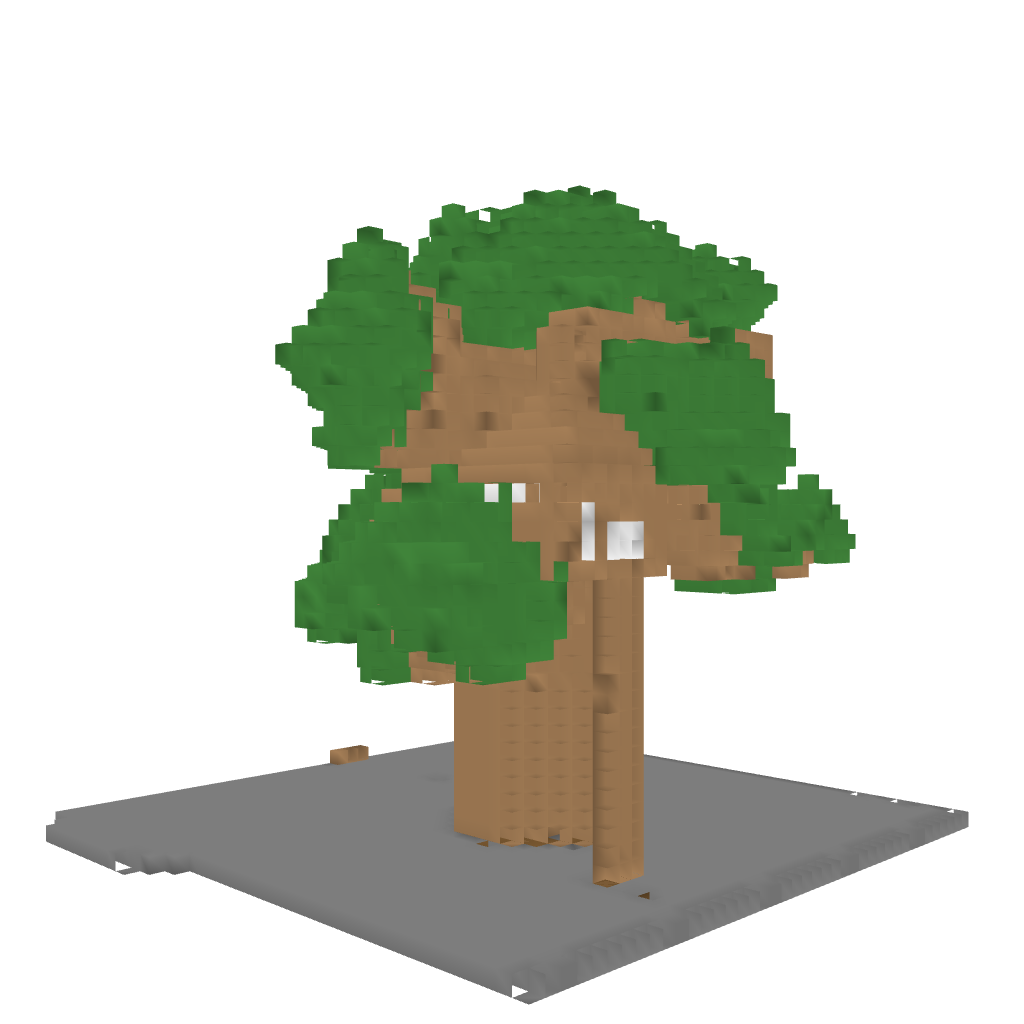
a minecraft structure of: Tree House v1 high quality